Field crop: maize
Growth stage: 2
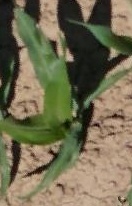
Species: maize